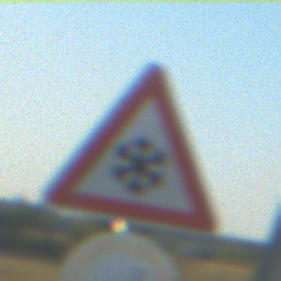
Verkehrszeichen: SchneeOderEisglaette
Zusatzzeichen unten: VerbotUeberholenEinspurigeFahrzeuge
Umgebung: Outdoor, RoadRail
Tageszeit: SunriseSunset
Wetter: Clear
Licht: Natural
Jahreszeit: NotSpecified
Kontrast: HighContrast